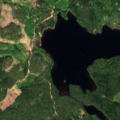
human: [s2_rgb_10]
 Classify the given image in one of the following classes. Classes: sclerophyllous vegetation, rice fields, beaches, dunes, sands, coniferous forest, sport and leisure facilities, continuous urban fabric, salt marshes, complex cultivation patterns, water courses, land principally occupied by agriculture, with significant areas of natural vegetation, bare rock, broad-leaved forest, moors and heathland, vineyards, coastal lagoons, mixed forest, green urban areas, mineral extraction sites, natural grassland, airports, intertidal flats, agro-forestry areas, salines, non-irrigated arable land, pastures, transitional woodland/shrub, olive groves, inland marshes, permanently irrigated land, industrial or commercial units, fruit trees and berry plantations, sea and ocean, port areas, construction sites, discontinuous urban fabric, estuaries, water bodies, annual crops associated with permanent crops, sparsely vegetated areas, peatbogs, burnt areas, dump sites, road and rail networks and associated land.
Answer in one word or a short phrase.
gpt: coniferous forest, mixed forest, transitional woodland/shrub, water bodies